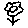
Label: flower